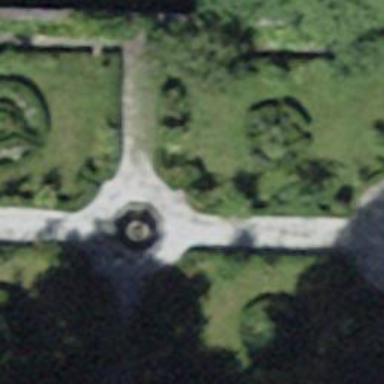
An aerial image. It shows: Beautiful fountain.